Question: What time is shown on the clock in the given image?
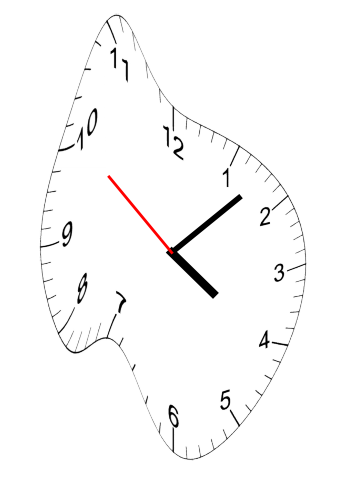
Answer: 04:07:51